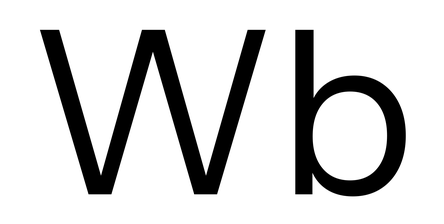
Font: InstrumentSans_Regular